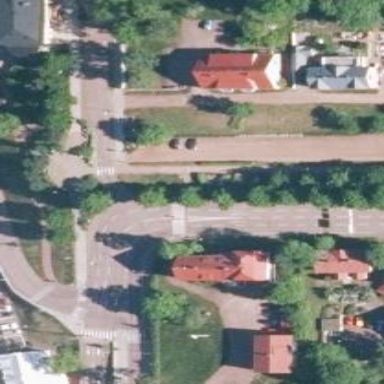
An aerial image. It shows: Secondary road with asphalt surface.